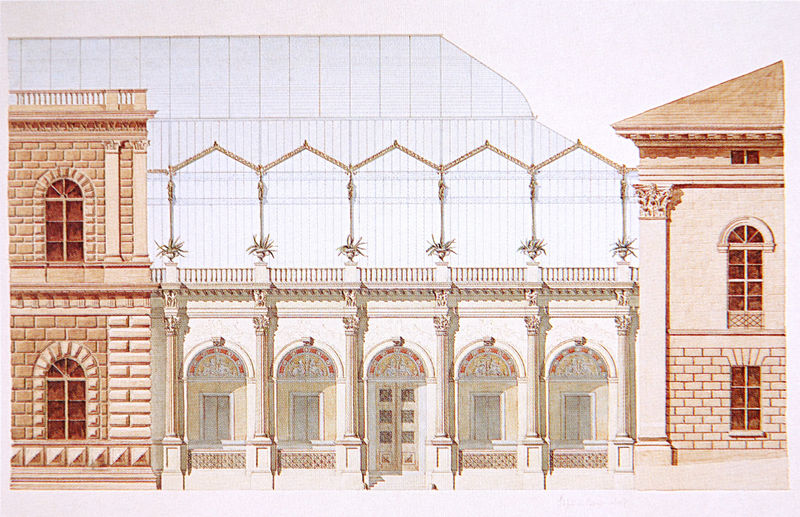
Titel: Wintergarten der Residenz München (3. Projekt) - Aufriss
Künstler: Franz Jakob Kreuter
Standort: München
Institution: Stadtmuseum, Graphische Sammlung
Schlagwörter: blau, himmel, schatten, weiß, ocker, braun, fenster, glas, grau, licht, orange, skizze, straße, stützen, säule, säulen, tür, zeichnung, dach, gebäude, haus, rot, beige, malerei, alt, architektur, rahmen, sockel, stein, steine, türbogen, brüstung, gitter, klassizismus, pflanze, pflanzen, rosa, amphoren, balkon, terrasse, farbig, bogen, fassade, fassaden, modern, dächer, mauer, ziegel, türe, pilaster, rundbogen, treppe, floral, ornamente, stuck, türflügel, vasen, geländer, plinthe, halle, anbau, bögen, eingang, eisen, fugen, gang, arkade, loggia, antike, fensterrahmen, münchen, rundfenster, balustrade, mauerwerk, koloriert, kacheln, entwurf, architrav, arkaden, kapitelle, kapitell, fries, portal, rustika, schlussstein, gesims, quader, risalit, mauern, residenz, walmdach, mezzanin, rundbögen, ziegeldach, gewächshaus, historismus, palmen, plan, ballustrade, planzen, kassettentür, eisenkonstruktion, fenstersprossen, glasdach, glasfassade, orangerie, wintergarten, farbigkeit, geschoss, klenze, glashaus, verglasung, aufriss, tympanon, architekturentwurf, königsbau, attika, entresol, plinthen, rundbogenfenster, palmetten, sockelzone, eckrustika, gesimse, zahnschnitt, podeste, ziegelbau, neubau, balluster, bogenfenster, kolossalpilaster, gliederung, fassadengliederung, bossenwerk, bauschmuck, fasade, rusitka, eklektizismus, coloriert, ludwig i., baulücke, historistisch, diamantquader, diamantquaderung, eisenglaskonstruktion, eklektizistisch, glasfassafe, glaskonstruktion, gschoss, kolossalgliederung, korinzhisch, lücke, nachbargebäude, pflanzenschalen, residenz münchen, rustikaquader, rüstica, thympana, traufgesims, traufgesimse, verbindungsbau, rundbogenstil, entwqurf